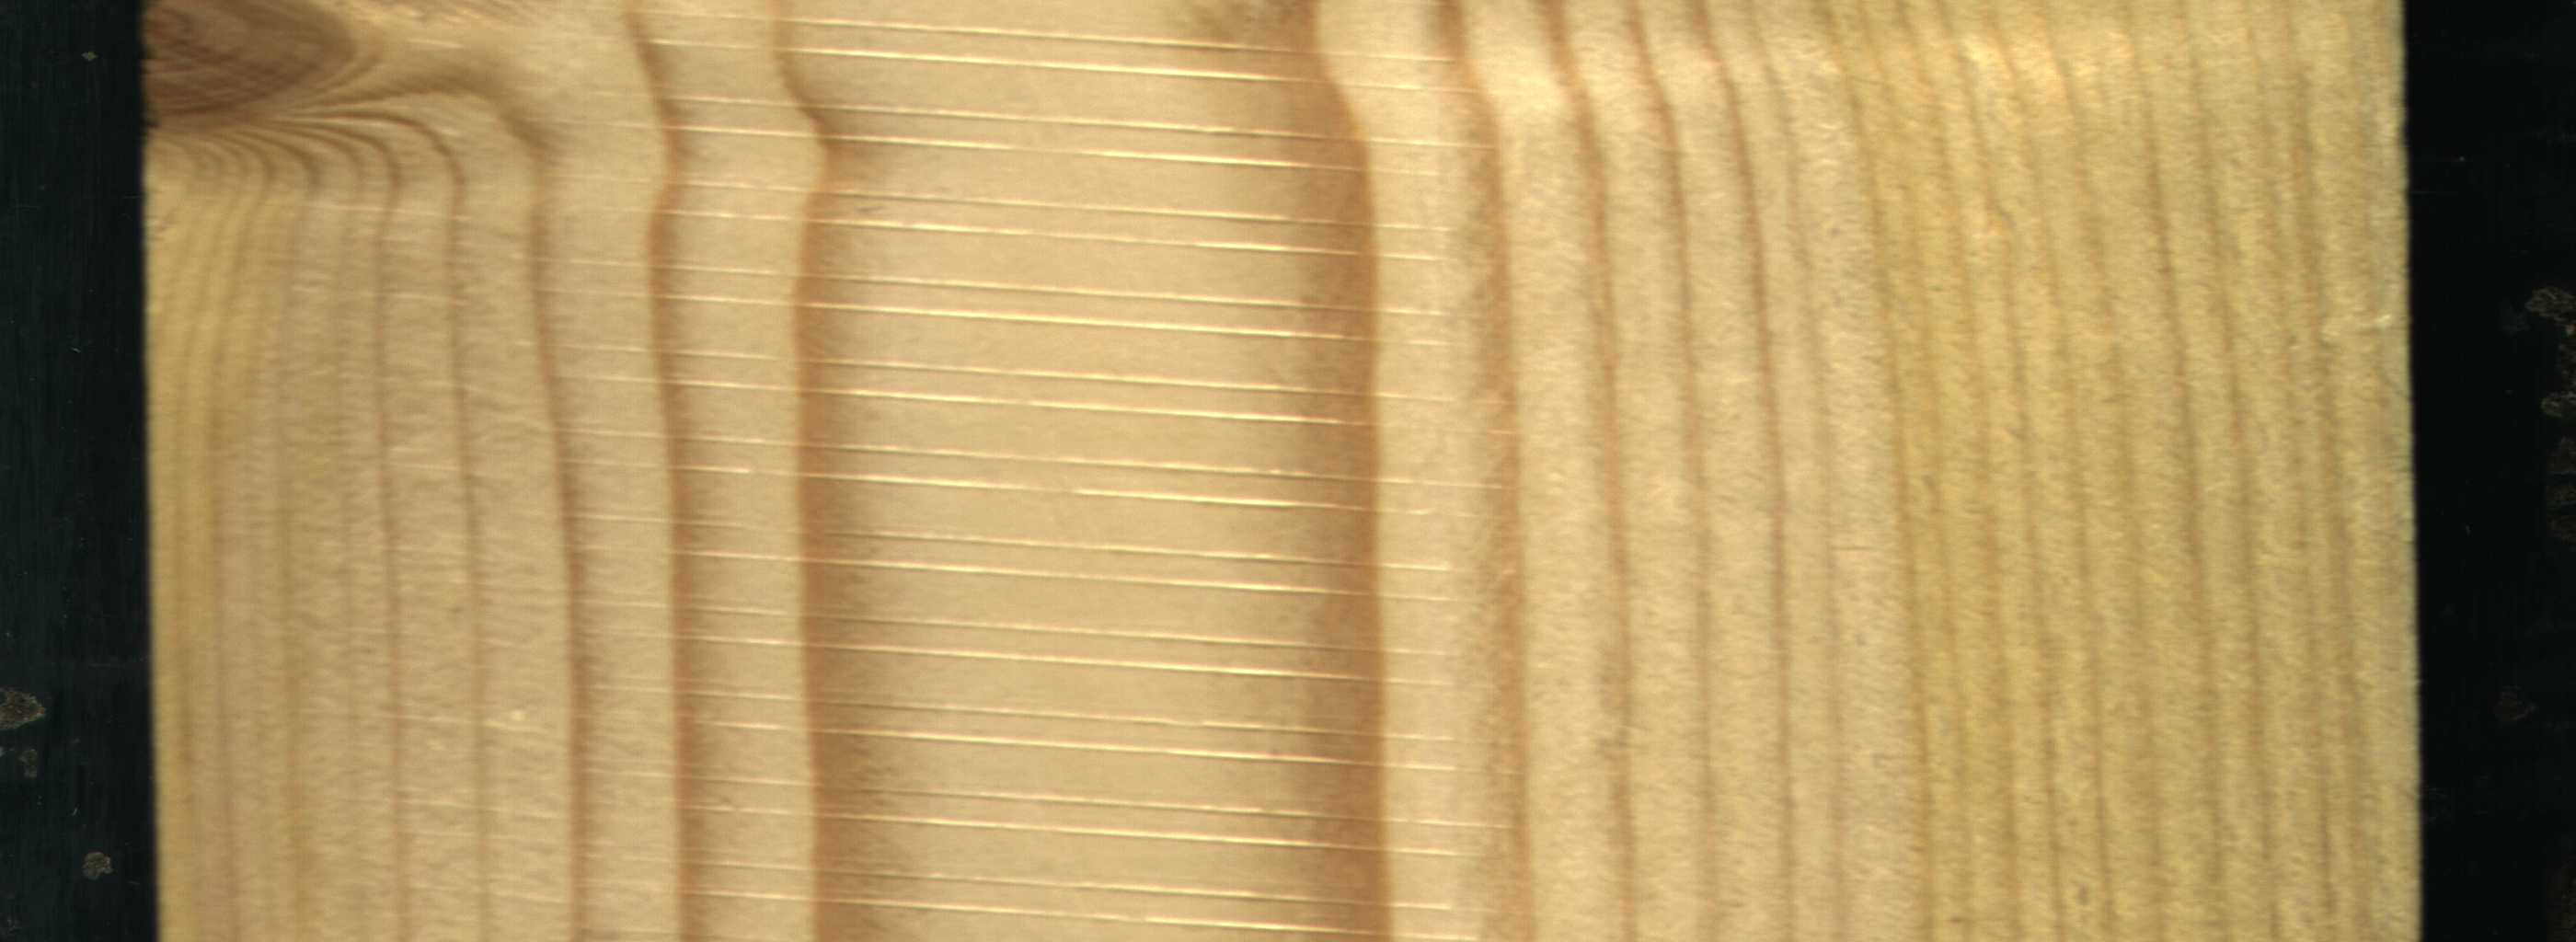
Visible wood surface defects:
Live_Knot